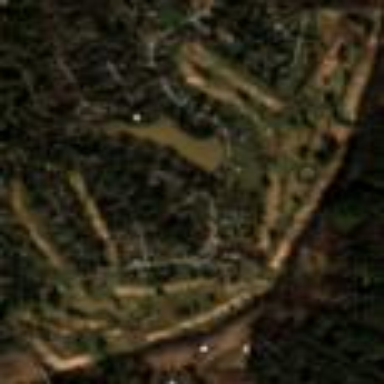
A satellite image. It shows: Golf course.